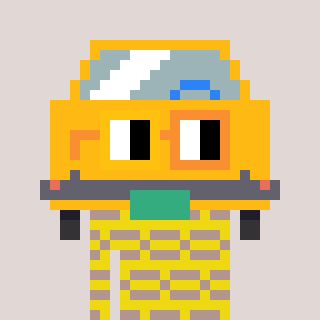
a pixel art character with square yellow and orange glasses, a taxi-shaped head and a yellow-colored body on a warm background